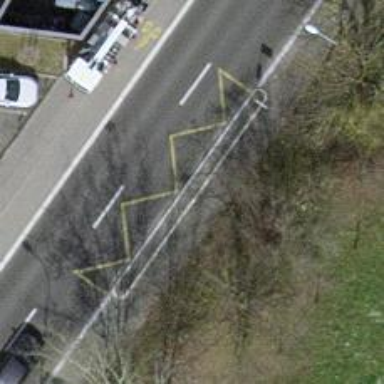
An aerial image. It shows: Asphalt platform for public transport.